Question: I am working on extension. I need to add new field in add new product general tab.
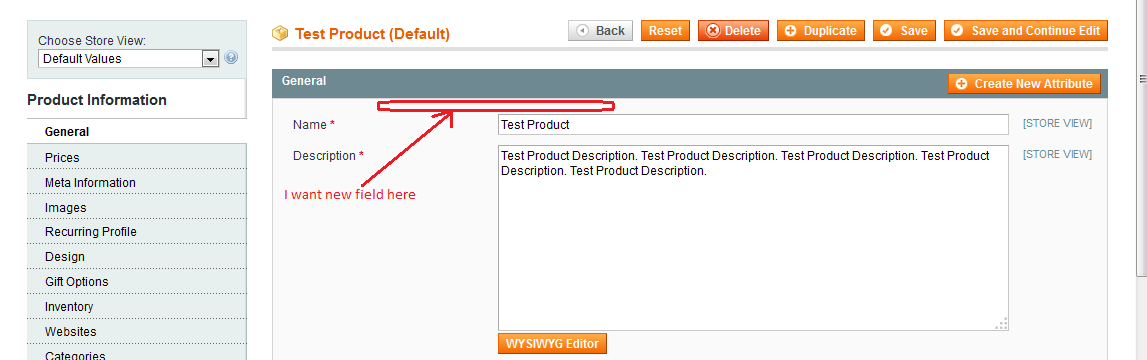
Answer: Create an install script for your extension with the following code:
'''
$installer = $this;
/* @var $installer Mage_Eav_Model_Entity_Setup */
$installer->startSetup();
$data=array(
'type'=>'int',
'input'=>'text', // The type that you want... varchar/boolean...
'sort_order'=> 1, // YOU MIGHT NEED TO CHANGE THIS VALUE TO PUT THE ATTRIBUTE IN THE FIRST POSITION
'label'=>'CUSTOM ATTRIBUTE CODE LABEL',
'global'=>Mage_Catalog_Model_Resource_Eav_Attribute::SCOPE_GLOBAL,
'required'=>'0',
'comparable'=>'0',
'searchable'=>'0',
'is_configurable'=>'1',
'user_defined'=>'1',
'visible_on_front' => 0, //want to show on frontend?
'visible_in_advanced_search' => 0,
'is_html_allowed_on_front' => 0,
'required'=> 0,
'unique'=> false,
'apply_to' => 'configurable', //simple,configurable,bundled,grouped,virtual,downloadable
'is_configurable' => false
);
$installer->addAttribute('catalog_product','CUSTOM_ATTRIBUTE_CODE',$data);
$installer->addAttributeToSet(
'catalog_product', 'Default', 'General', 'CUSTOM_ATTRIBUTE_CODE'
); //Default = attribute set, General = attribute group
$installer->endSetup();
'''
Credits: <URL>